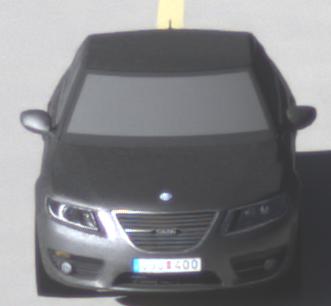
Make: Saab
Model: 5-Sep
Detailed model: 9-5 1.6T
Model produced from: 2010/06
Model produced until: 2011/12
Doors: 4
Color: gray
Road condition: dry road
Daytime: morning or afternoon
Contrast: high contrast